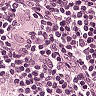
Metastatic tissue present: yes